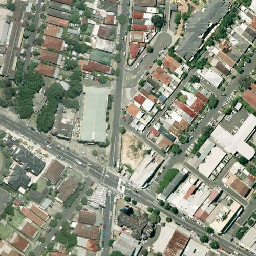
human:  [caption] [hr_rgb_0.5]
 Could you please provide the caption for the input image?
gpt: An X-shaped road passes through this area.

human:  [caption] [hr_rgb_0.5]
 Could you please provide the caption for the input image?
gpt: In this area, an X-shaped road passes by,

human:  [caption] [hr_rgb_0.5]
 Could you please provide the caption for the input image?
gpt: An X-shaped road runs through the area.

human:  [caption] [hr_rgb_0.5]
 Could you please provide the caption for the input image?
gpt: In this area, the path is X-shaped.

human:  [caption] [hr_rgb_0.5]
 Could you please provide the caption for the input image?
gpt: There is an X-shaped road in this area.